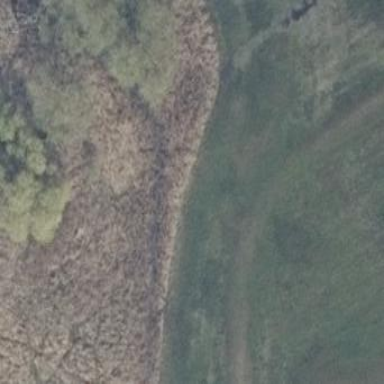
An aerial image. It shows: Reedbed wetland area.